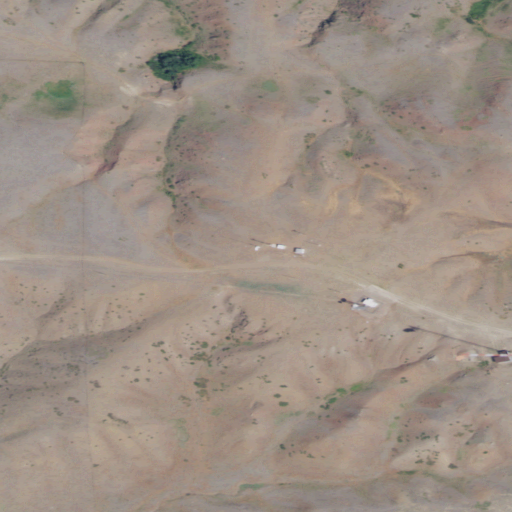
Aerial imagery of mountain in Montana named Cement Hill containing grassland, shrub, and open development